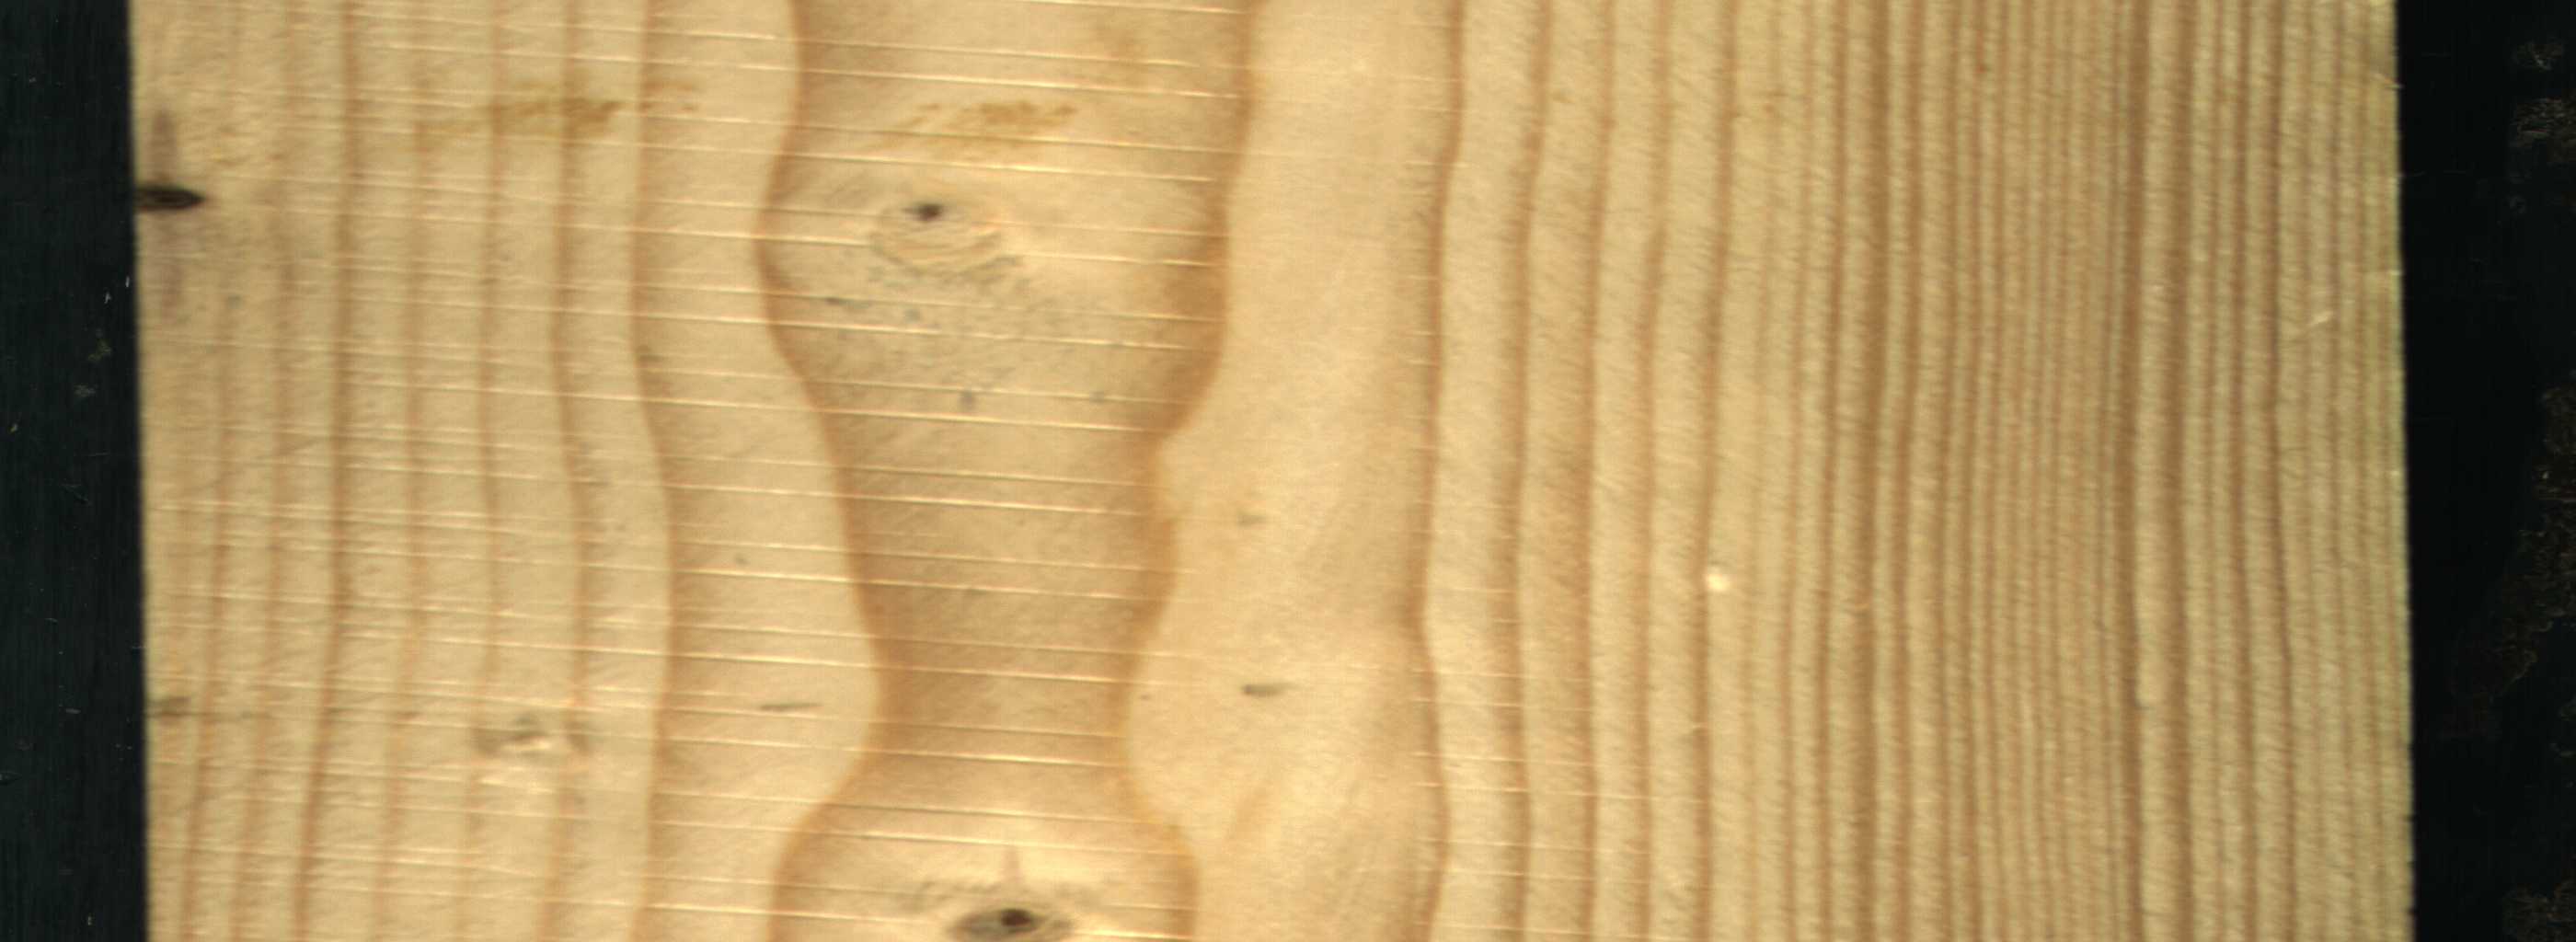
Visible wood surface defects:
Dead_Knot
Live_Knot
Live_Knot